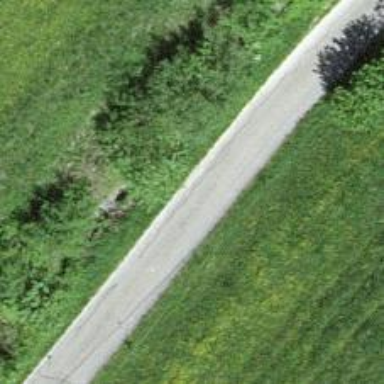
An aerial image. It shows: Unclassified road.